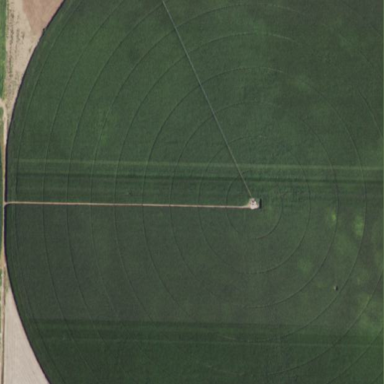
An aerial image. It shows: Farmland with pivot irrigation system.